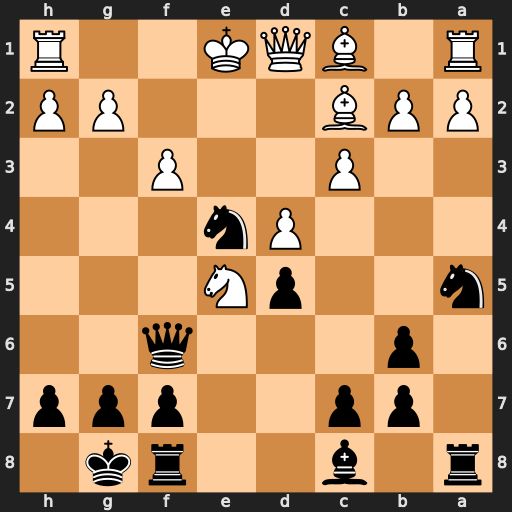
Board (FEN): r1b2rk1/1pp2ppp/1p3q2/n2pN3/3Pn3/2P2P2/PPB3PP/R1BQK2R
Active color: b
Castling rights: KQ
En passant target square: -
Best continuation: Qh4+ g3 Nxg3